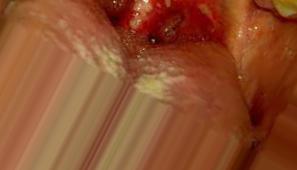
Condition: Mouth Ulcer